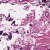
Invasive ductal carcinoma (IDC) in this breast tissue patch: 0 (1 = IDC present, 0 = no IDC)